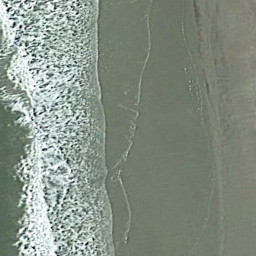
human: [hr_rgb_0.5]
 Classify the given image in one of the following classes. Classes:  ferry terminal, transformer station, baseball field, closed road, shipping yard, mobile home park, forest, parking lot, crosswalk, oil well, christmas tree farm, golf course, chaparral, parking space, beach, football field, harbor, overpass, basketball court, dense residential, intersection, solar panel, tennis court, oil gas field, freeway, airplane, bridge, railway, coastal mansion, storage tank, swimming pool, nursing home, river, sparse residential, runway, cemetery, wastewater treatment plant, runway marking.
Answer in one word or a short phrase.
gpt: beach